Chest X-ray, AP view. Patient: 56 years old, sex F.
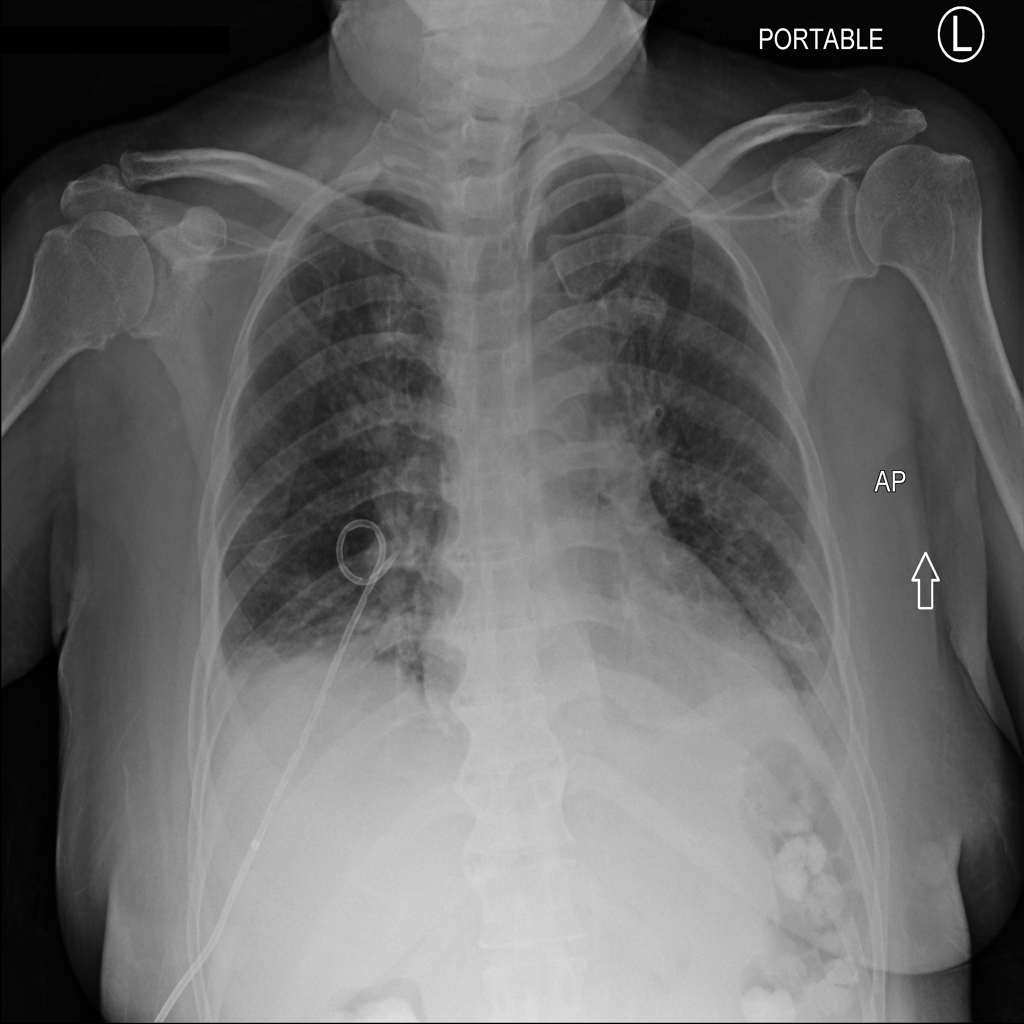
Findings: Effusion